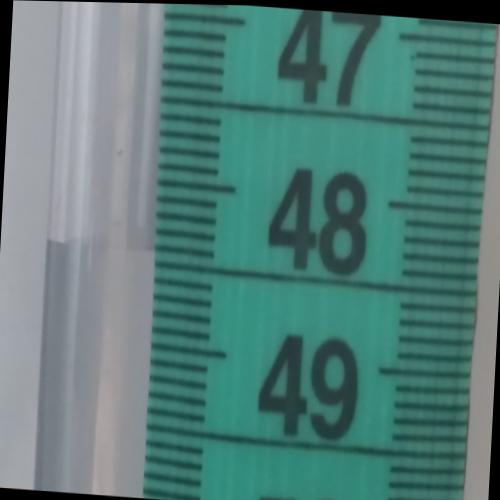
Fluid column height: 48.4 cm